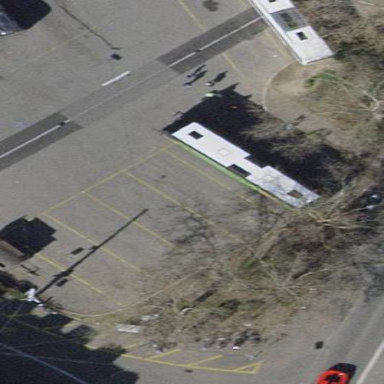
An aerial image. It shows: Parking space specifically designated for buses.